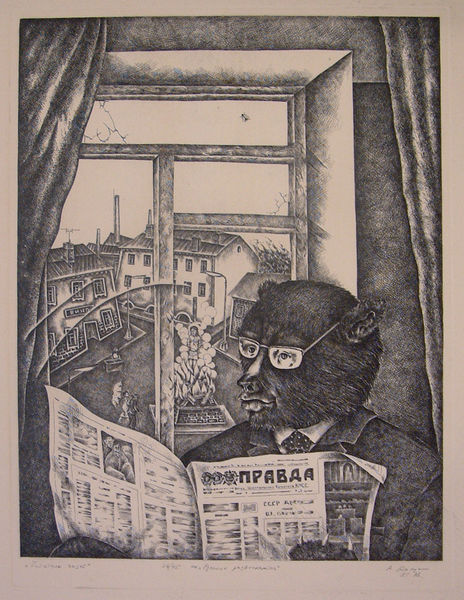
Titel: The Newspaper Reader, The Newspaper Reader
Künstler: Aleksandr Kalugin
Standort: Amherst (Massachusetts, USA)
Institution: Mead Art Museum, Amherst College
Schlagwörter: curtain, curtains, white, window, black, hair, portrait, windows, print, man, tree, building, ear, house, houses, roofs, street, suit, drawing, paper, etching, glasses, beard, monument, sculpture, statue, tie, town, reading, city, newspaper, square, fountain, ears, animal, figure, paw, chimney, urban, zeichnung, russia, russian, satire, lesen, zeitung, scenery, mund, schwarz-weiss, bear, claw, antenna, rusian, pravda, nespaper, pane, antennae, sjt, russisch, russland, zeichnen, zeitung lesen, bär, mensch als tier, kommunismus